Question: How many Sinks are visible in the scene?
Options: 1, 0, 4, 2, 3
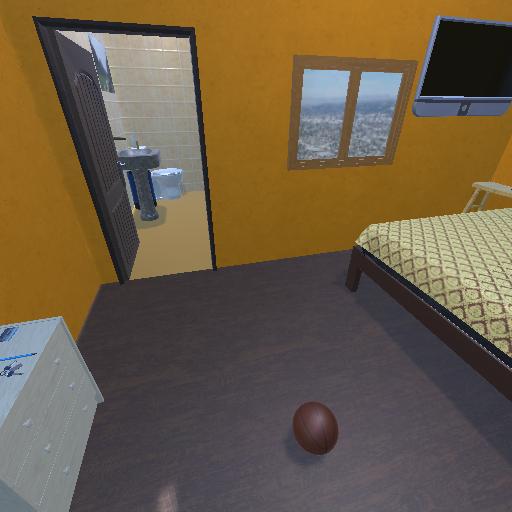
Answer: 1